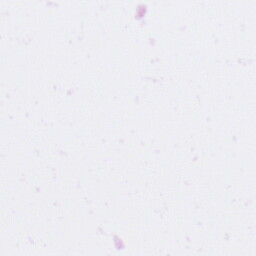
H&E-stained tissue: Pancreatic